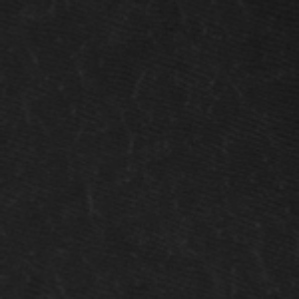
Label: frost